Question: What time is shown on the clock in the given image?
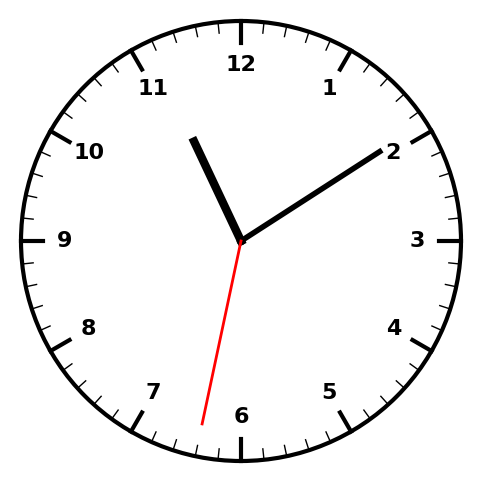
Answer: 11:09:32